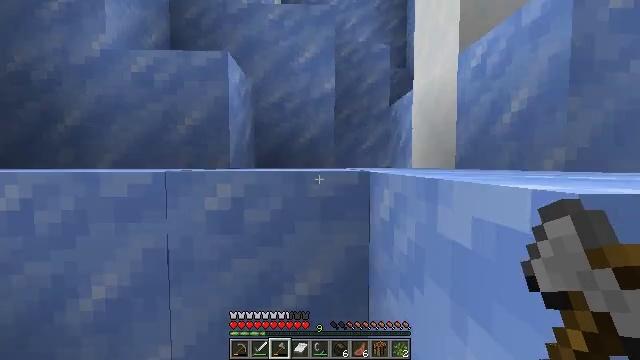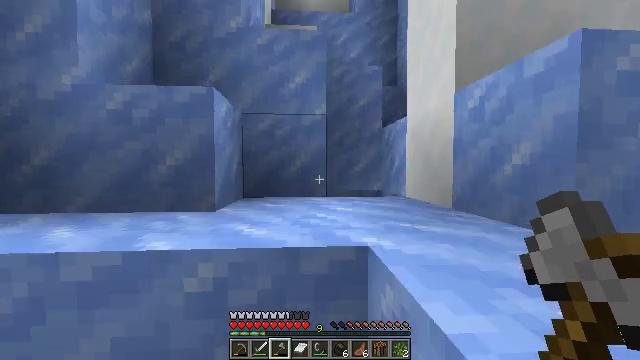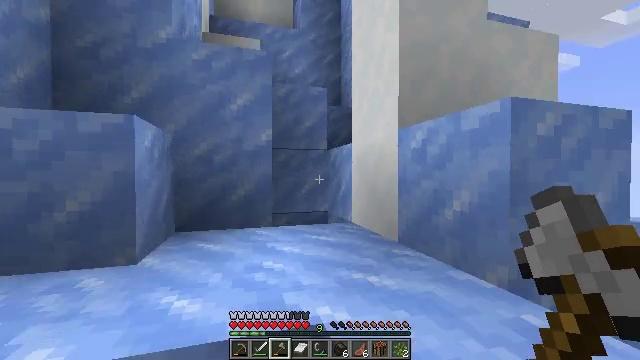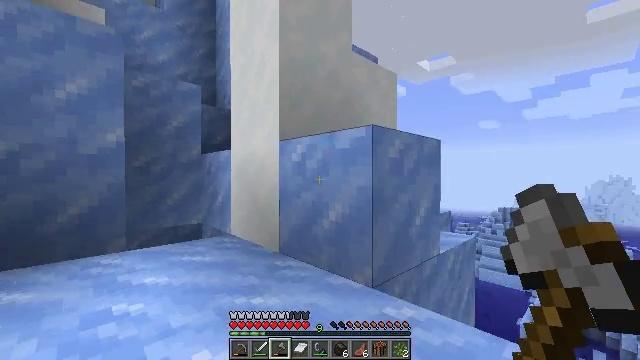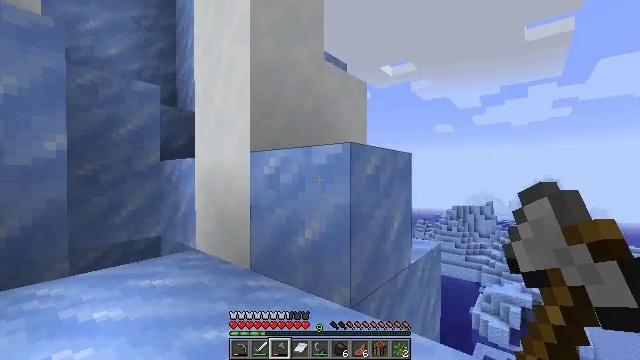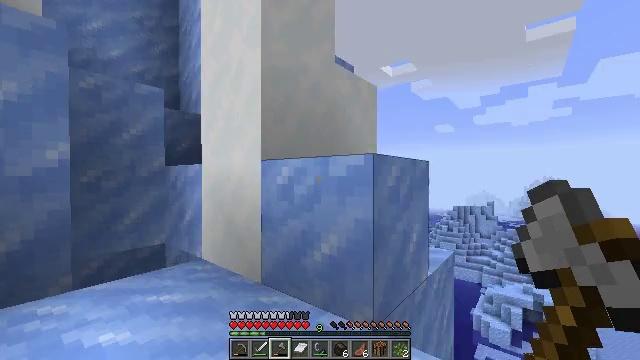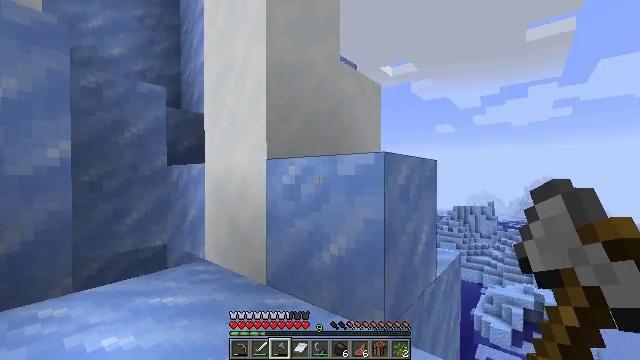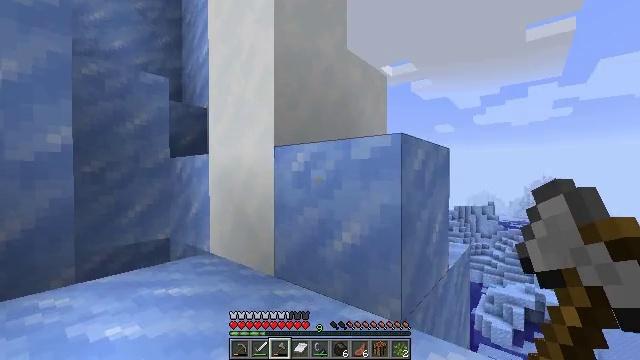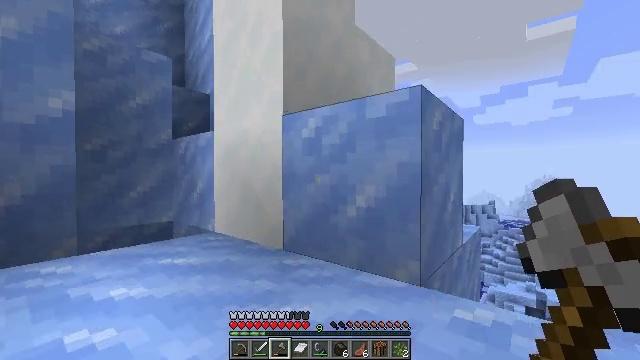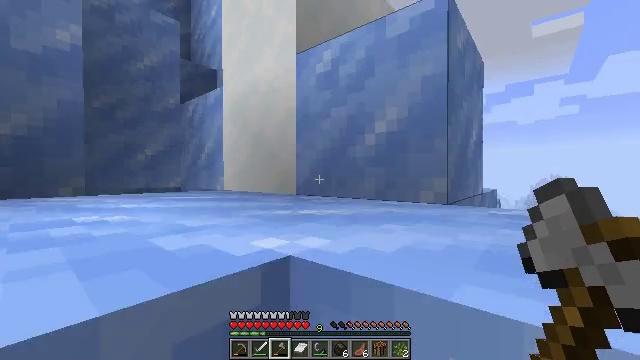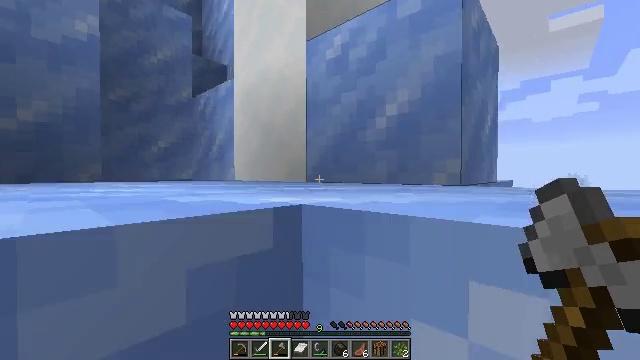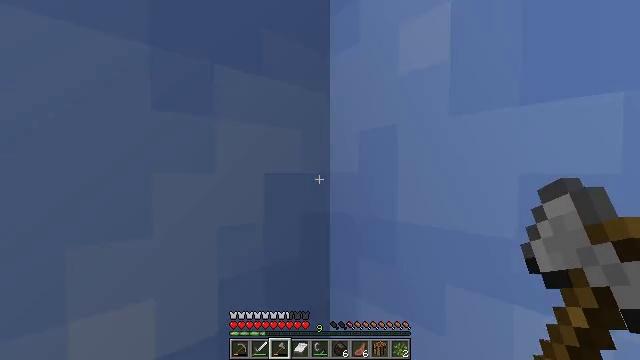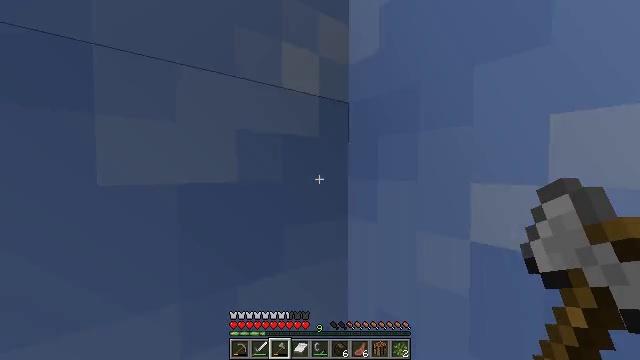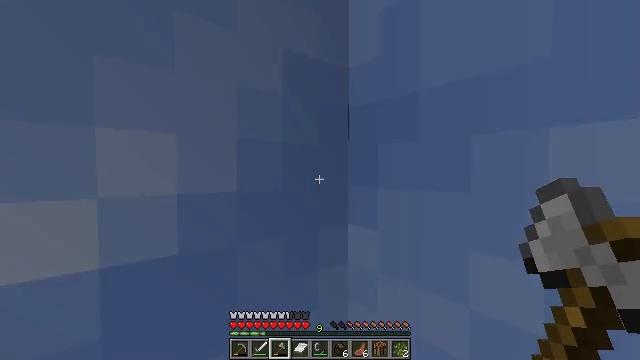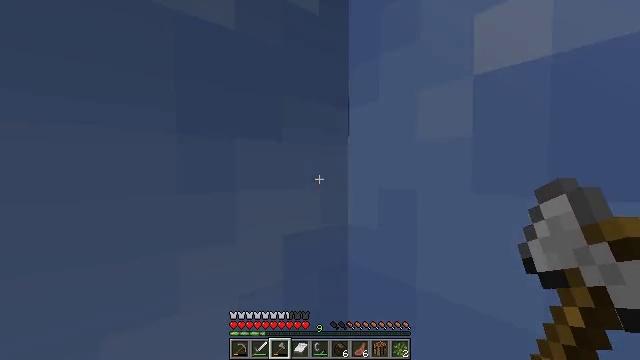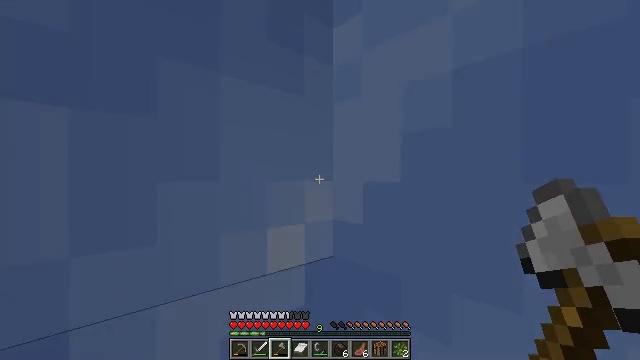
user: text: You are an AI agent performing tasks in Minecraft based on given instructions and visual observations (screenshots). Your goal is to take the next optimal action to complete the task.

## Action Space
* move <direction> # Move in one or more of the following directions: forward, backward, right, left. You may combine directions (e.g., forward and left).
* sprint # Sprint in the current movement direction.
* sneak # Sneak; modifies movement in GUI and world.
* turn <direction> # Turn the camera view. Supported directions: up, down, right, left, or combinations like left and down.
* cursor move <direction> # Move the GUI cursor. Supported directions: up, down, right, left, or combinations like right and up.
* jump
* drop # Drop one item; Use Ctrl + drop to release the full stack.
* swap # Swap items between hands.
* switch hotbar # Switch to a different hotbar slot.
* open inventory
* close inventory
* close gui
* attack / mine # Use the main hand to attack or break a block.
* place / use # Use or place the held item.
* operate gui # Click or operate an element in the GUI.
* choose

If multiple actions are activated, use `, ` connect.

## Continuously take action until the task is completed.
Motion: motion action
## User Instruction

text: Mine packed ice from icy biomes.
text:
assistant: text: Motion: move forward, turn right, jump
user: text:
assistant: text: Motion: move forward and move right, turn right and up, jump
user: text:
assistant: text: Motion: move forward and move right, turn right, jump
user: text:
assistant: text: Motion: move forward and move right, turn right
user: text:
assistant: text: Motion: move forward and move right
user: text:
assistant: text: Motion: move forward and move right
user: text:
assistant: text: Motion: move forward and move right
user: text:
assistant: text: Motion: move forward and move right
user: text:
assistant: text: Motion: move forward and move right
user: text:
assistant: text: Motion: move forward and move right, turn left
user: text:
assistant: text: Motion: move forward and move right, turn left
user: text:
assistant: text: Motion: move forward and move right, turn left
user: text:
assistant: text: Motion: move forward and move right
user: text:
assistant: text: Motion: move forward and move right
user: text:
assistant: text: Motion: move forward and move right, turn right and up
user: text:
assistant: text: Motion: move forward and move right, turn right and up
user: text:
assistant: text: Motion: move forward and move right, turn right
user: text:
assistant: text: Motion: move right, turn right and down
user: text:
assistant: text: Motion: move right, turn right and down
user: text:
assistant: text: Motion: move right, turn right and down
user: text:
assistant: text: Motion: move right, turn down
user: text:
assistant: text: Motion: move right, turn left and down
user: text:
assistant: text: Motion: move right, turn left and down
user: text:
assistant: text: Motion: move right, turn left and down
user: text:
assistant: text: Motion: turn left and down
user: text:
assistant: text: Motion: turn left
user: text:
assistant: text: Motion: turn left
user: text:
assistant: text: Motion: no_op
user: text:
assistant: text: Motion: turn left
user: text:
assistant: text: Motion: turn left